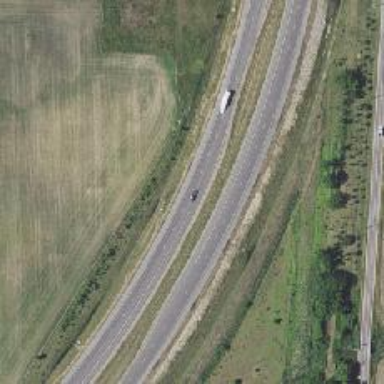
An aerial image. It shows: Primary highway that is also expressway.